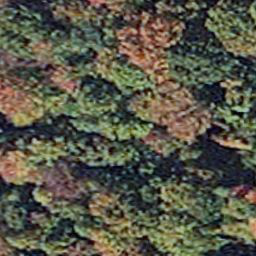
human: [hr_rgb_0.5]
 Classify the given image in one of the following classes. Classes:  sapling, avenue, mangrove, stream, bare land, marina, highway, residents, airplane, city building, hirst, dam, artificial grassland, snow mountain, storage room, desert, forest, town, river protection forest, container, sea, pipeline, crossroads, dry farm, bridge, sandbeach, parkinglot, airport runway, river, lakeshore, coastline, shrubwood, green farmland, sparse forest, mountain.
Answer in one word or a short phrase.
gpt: mangrove